Question: I have a shapefile of world countries, downloaded from <URL>. I can plot it in R using
'''
countries <- readOGR("shp","TM_WORLD_BORDERS-0.3",encoding="UTF-8",stringsAsFactors=F)
par(mar=c(0,0,0,0),bg=rgb(0.3,0.4,1))
plot(countries,col=rgb(1,0.8,0.4))
'''
Now I wanna plot it in orthographic projection (Earth seen from outer space), so I'm trying
'''
countries <- spTransform(countries,CRS("+proj=ortho +lat_0=-10 +lon_0=-60"))
'''
I also played with the x_0 and y_0 parameters (as stated <URL>, but I always get the error:
'''
non finite transformation detected:
[1] 45.08332 39.76804 Inf Inf
Erro em .spTransform_Polygon(input[[i]], to_args = to_args, from_args = from_args, :
failure in Polygons 3 Polygon 1 points 1
Alem disso: Mensagens de aviso perdidas:
In .spTransform_Polygon(input[[i]], to_args = to_args, from_args = from_args, :
108 projected point(s) not finite
'''
sometimes in the 3rd polygon, sometimes in the 7th. Where are those "Inf" coming from? I need to change any parameter? I want to plot the map like this

but centered above South America. Thanks for your help!
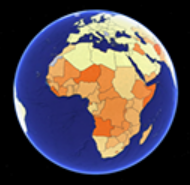
Answer: Give the 'maps' package a try. It gives a warning about the points that cannot be projected, but it does not give an error and shut the process down. With a little fiddling, namely setting the fill color for the ocean (<URL>, I was able to emulate the map you attached with a couple lines:
'''
library(maps)
## start plot & extract coordinates from orthographic map
o <- c(-10,-60,0) # oreantation
xy <- map("world",proj="orthographic", orientation=o, bg="black")
xy <- na.omit(data.frame(do.call(cbind, xy[c("x","y")])))
## draw a circle around the points for coloring the ocean
polygon(max(xy$x)*sin(seq(0,2*pi,length.out=100)),max(xy$y)*cos(seq(0,2*pi,length.out=100)),
col="blue4", border=rgb(1,1,1,0.5), lwd=2)
## overlay world map
colRamp <- colorRampPalette(c("lemonchiffon", "orangered"))
map("world",proj="orthographic", orientation=o,
fill=TRUE, col=colRamp(5), add=TRUE)
'''